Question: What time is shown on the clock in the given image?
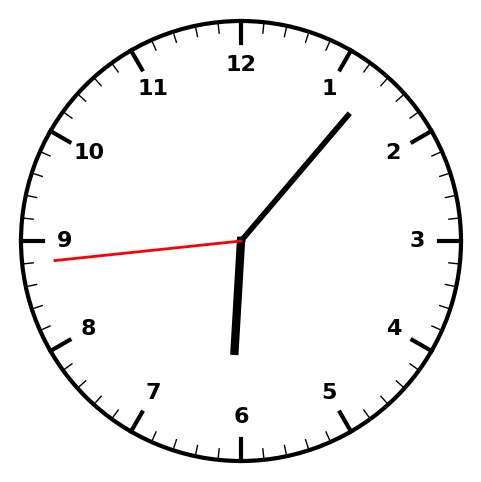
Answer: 06:06:44